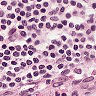
Metastatic tissue present: no